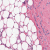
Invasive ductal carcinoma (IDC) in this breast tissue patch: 0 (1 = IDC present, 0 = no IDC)